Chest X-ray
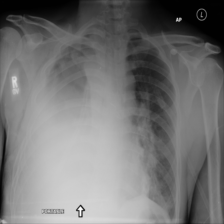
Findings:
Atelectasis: positive
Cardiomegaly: negative
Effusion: positive
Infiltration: positive
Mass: negative
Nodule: negative
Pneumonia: negative
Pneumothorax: negative
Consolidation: negative
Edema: negative
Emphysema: negative
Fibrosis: negative
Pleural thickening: negative
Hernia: negative